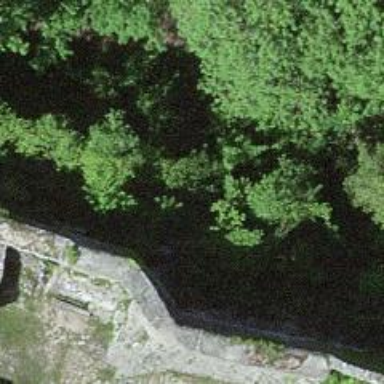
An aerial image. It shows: The historic ruins of castle with castle walls.